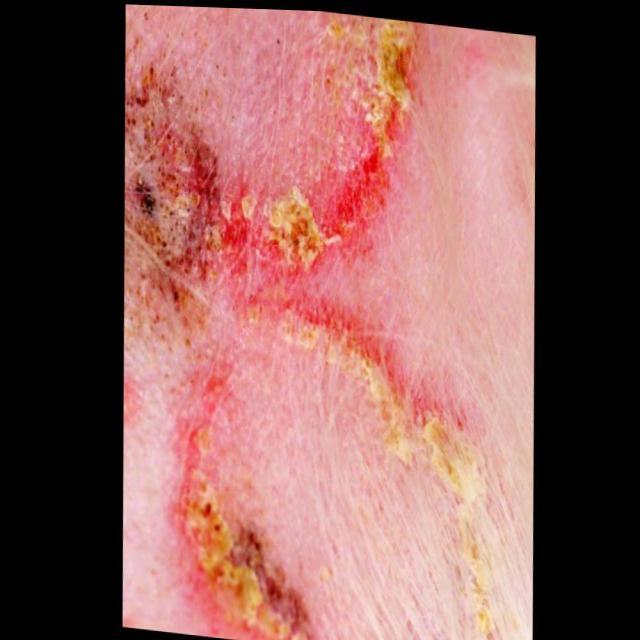
Canine ringworm (Dermatophytosis) — fungal infection caused by Microsporum or Trichophyton. Presents with circular alopecia, scaling, crusting, and broken hairs.